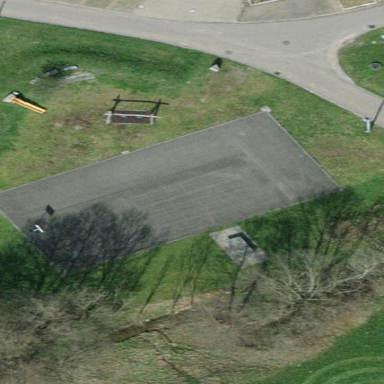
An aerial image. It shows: Playground area for leisure activities on the land.